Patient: sex M, age 81
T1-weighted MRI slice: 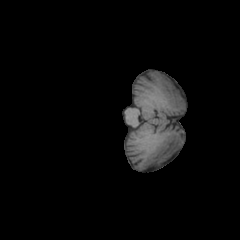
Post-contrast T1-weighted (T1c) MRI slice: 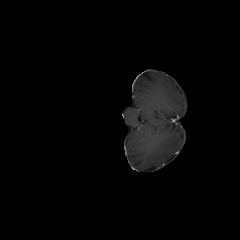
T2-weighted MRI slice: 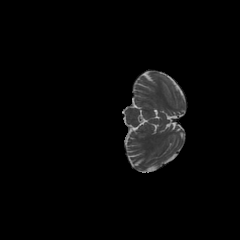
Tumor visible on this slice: no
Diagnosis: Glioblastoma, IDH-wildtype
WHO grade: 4